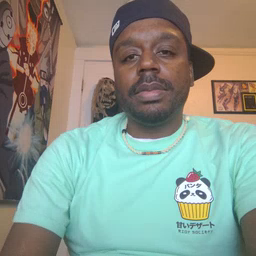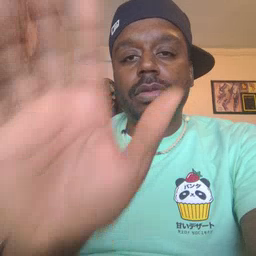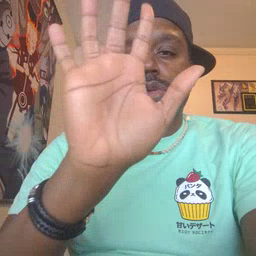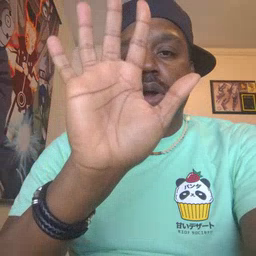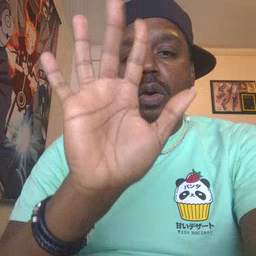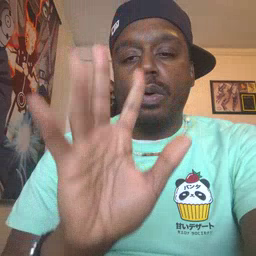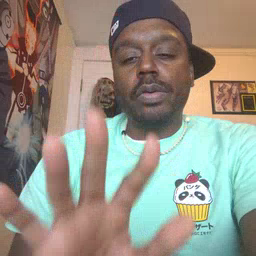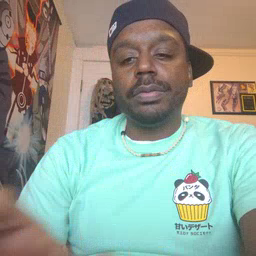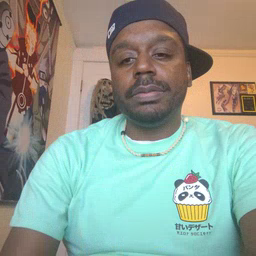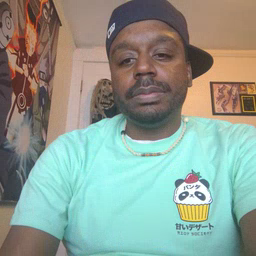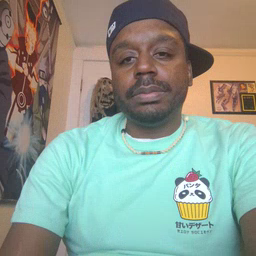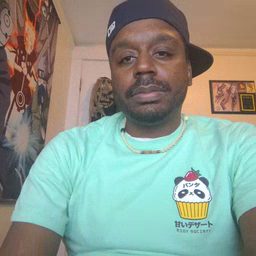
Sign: snow